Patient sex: M
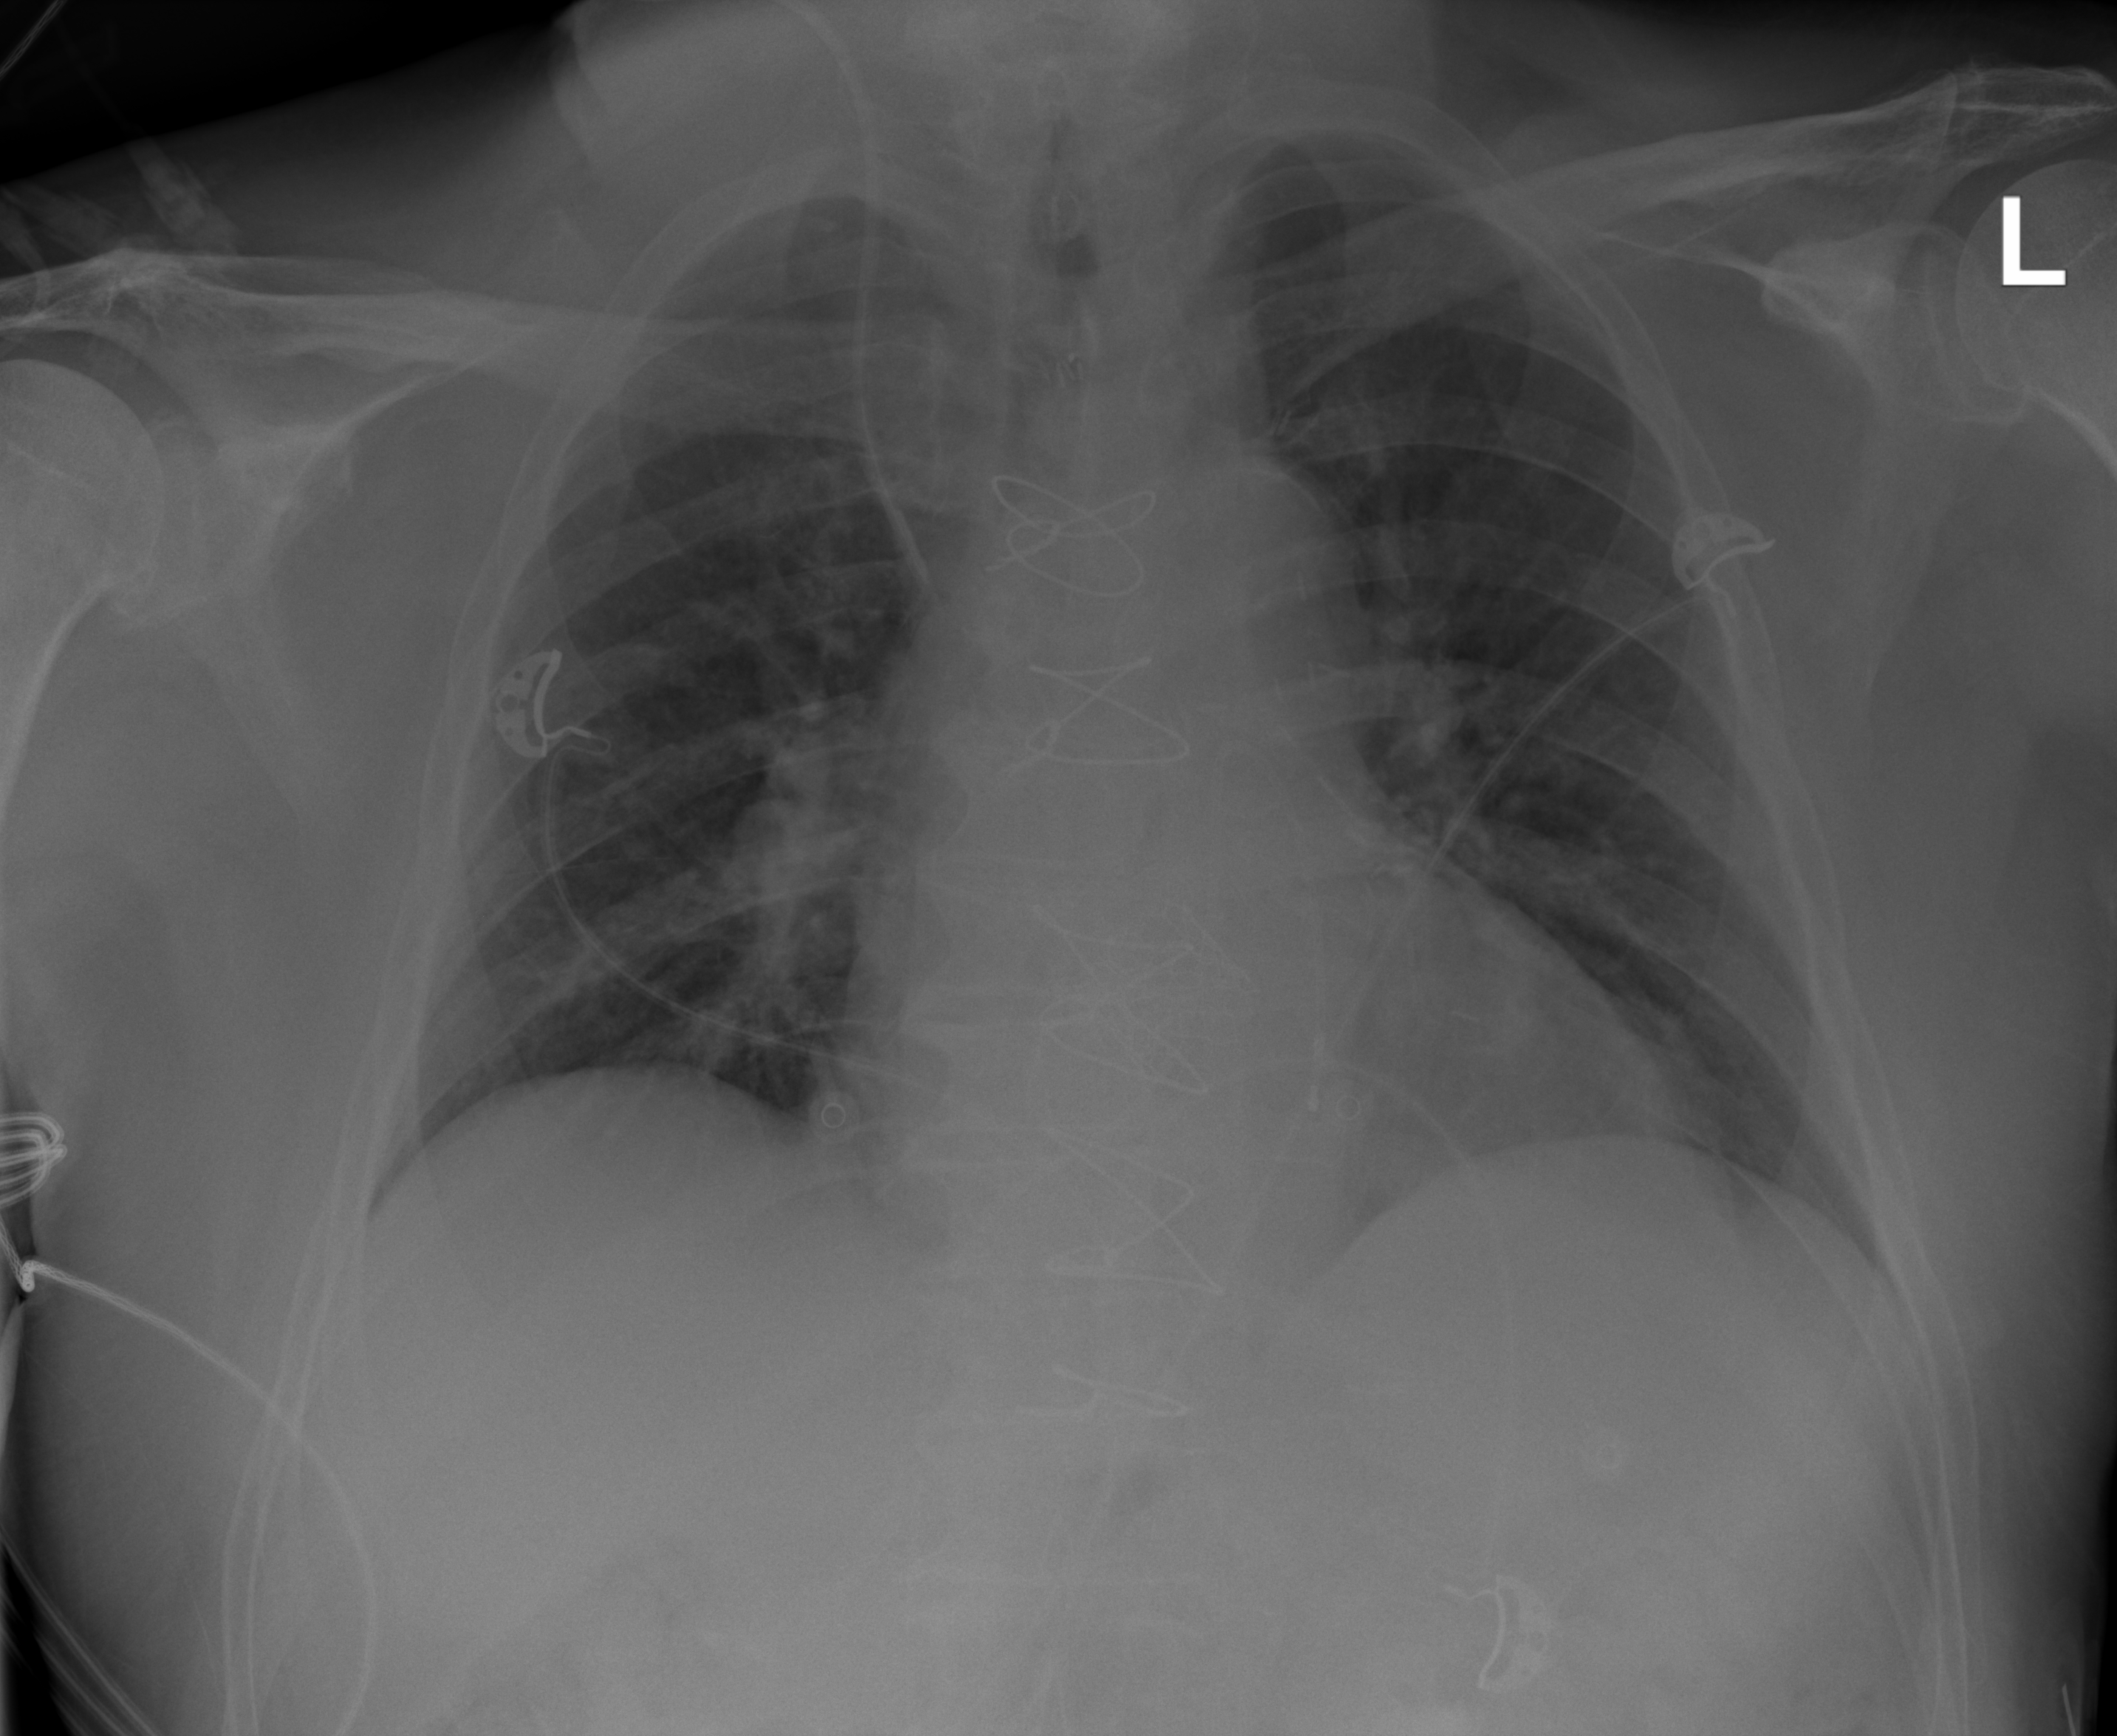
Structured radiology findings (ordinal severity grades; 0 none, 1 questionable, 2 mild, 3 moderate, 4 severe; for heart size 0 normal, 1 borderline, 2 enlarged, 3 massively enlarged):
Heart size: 2
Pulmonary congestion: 2
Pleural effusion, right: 0
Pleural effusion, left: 0
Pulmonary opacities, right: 0
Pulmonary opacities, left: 0
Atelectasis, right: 0
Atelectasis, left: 0